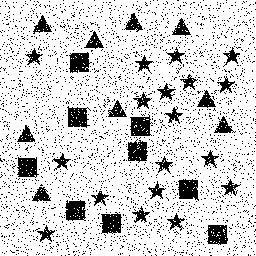
Squares: 9
Triangles: 9
Stars: 18
Total shapes: 36